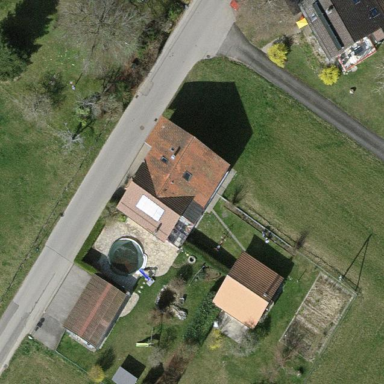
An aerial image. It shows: Semi-detached house.